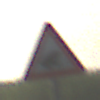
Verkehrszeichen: AmphibienwanderungLinks
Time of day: SunriseSunset
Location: Outdoor (Suburban)
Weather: PartlyCloudy
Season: NotSpecified
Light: Natural